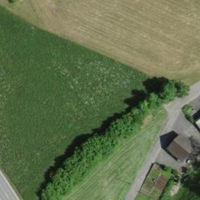
EUNIS habitat code: 25
Species observed at this site:
Corylus avellana